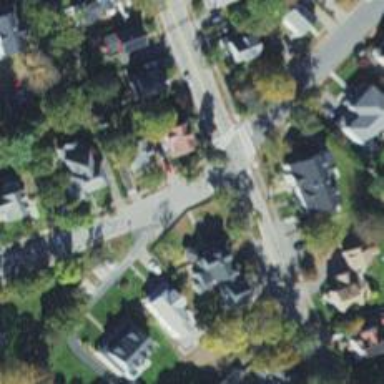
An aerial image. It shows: Residential road with sidewalk on the left.